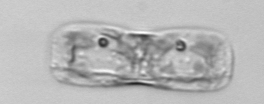
Label: pennate_morphotype1